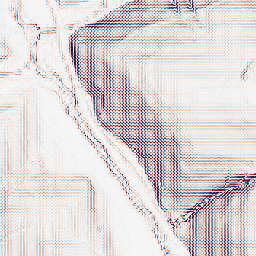
Category: wavelet
Decomposition family: wavelet_biorthogonal
Decomposition parameters: wavelet: bior1.3
level: 2
Upsampling method: sinc_blackman
Upsampling parameters: scale: 8
kernel_size: 16
Upsampling scale: 8